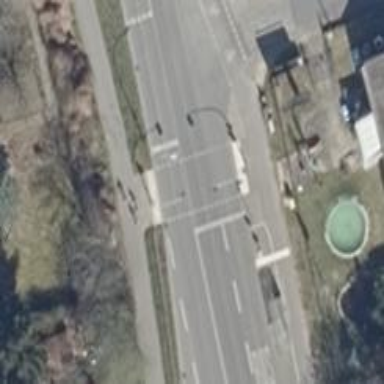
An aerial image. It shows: Footway crossing equipped with traffic signals.